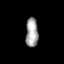
Tissue: skin
Cell type: Others
Senescence score: 0.7141
Nuclear area (px): 353
Mean DAPI intensity: 163.807